Interaction volume radius: 5 \u00c5
Interaction volume height: 35 \u00c5
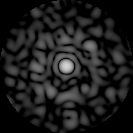
Disorder parameter: 0.8566